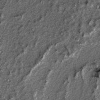
Atmospheric dust classification: not_dusty